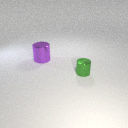
small green metal cylinder in front of large purple metal cylinder